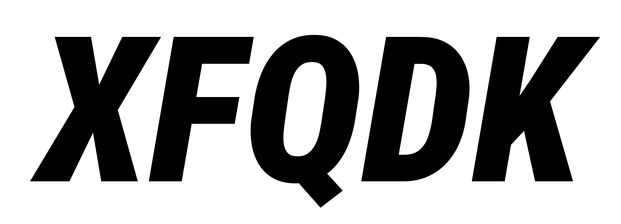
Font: Roboto-Italic_Condensed_Black_Italic